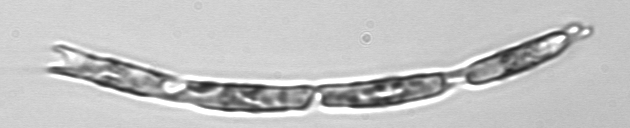
Label: Eucampia